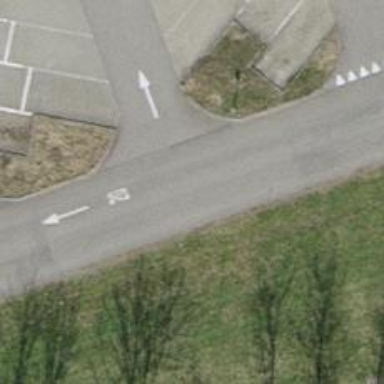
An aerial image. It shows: Asphalt parking aisle along service road.